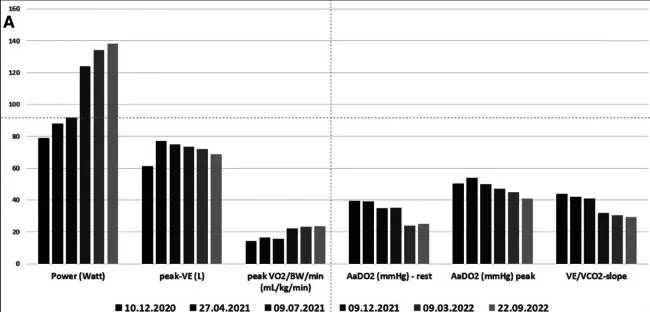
(A) Cardio-pulmonary exercise data.
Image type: pathology (fish)